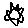
Label: sun